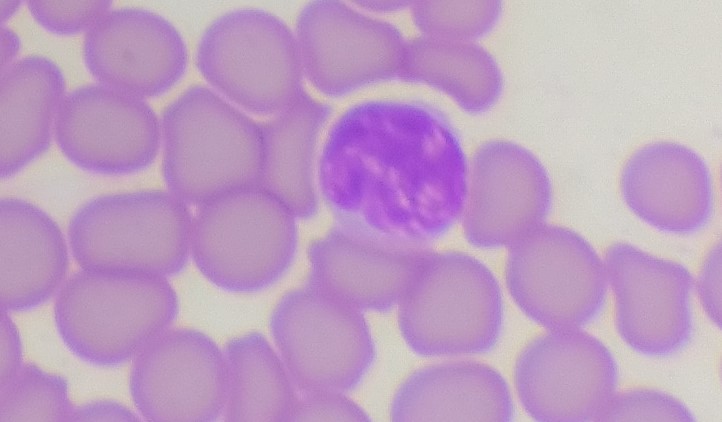
White blood cell type: Lymphocyte